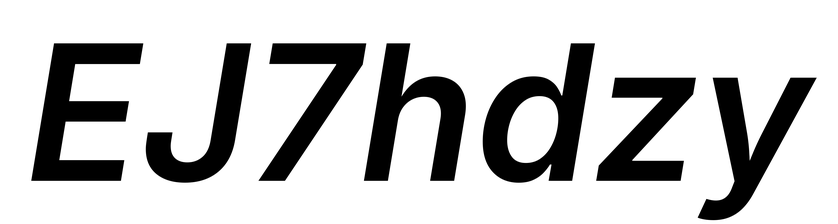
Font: Inter-Italic_SemiBold_Italic